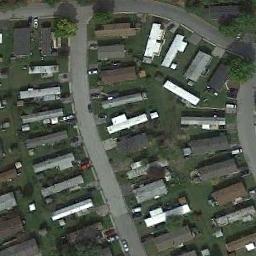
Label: mobile_home_park